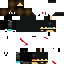
A male human skin with dark skin, wearing brown bald dressed in a blue hoodie and black pants, featuring a closed mouth.